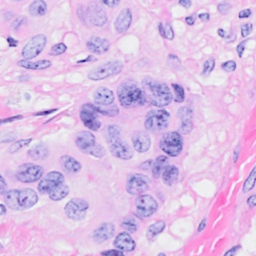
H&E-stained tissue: Breast